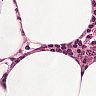
Metastatic tissue present: no